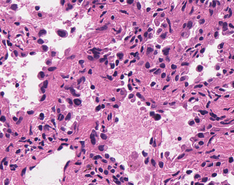
Tumor epithelial tissue: yes
Tumor-associated stroma tissue: yes
Normal tissue: no